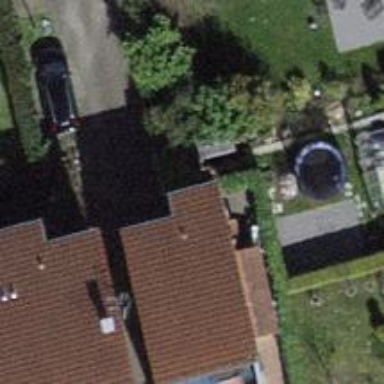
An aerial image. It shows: Grass paver driveway.